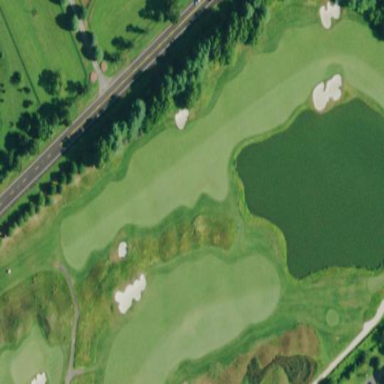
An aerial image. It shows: Golf fairway surrounded by grass.